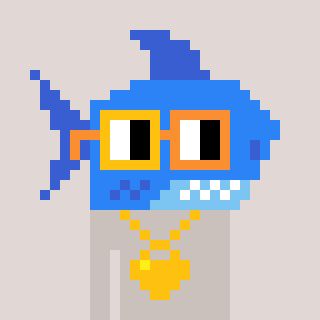
a pixel art character with square yellow and orange glasses, a shark-shaped head and a foggrey-colored body on a warm background